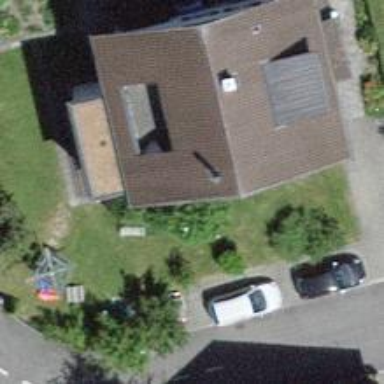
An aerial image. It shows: Residential building with gabled roof.